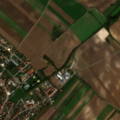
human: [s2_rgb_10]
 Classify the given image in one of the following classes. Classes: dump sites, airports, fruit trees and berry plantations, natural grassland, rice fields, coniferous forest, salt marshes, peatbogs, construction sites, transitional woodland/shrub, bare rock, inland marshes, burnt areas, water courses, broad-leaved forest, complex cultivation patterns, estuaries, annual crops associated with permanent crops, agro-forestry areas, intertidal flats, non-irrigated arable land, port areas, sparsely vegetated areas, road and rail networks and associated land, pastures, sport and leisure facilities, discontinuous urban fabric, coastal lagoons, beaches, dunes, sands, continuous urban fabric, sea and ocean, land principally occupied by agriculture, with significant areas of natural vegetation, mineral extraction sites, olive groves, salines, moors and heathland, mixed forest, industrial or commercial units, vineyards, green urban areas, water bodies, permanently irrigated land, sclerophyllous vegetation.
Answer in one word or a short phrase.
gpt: discontinuous urban fabric, non-irrigated arable land, land principally occupied by agriculture, with significant areas of natural vegetation